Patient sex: M
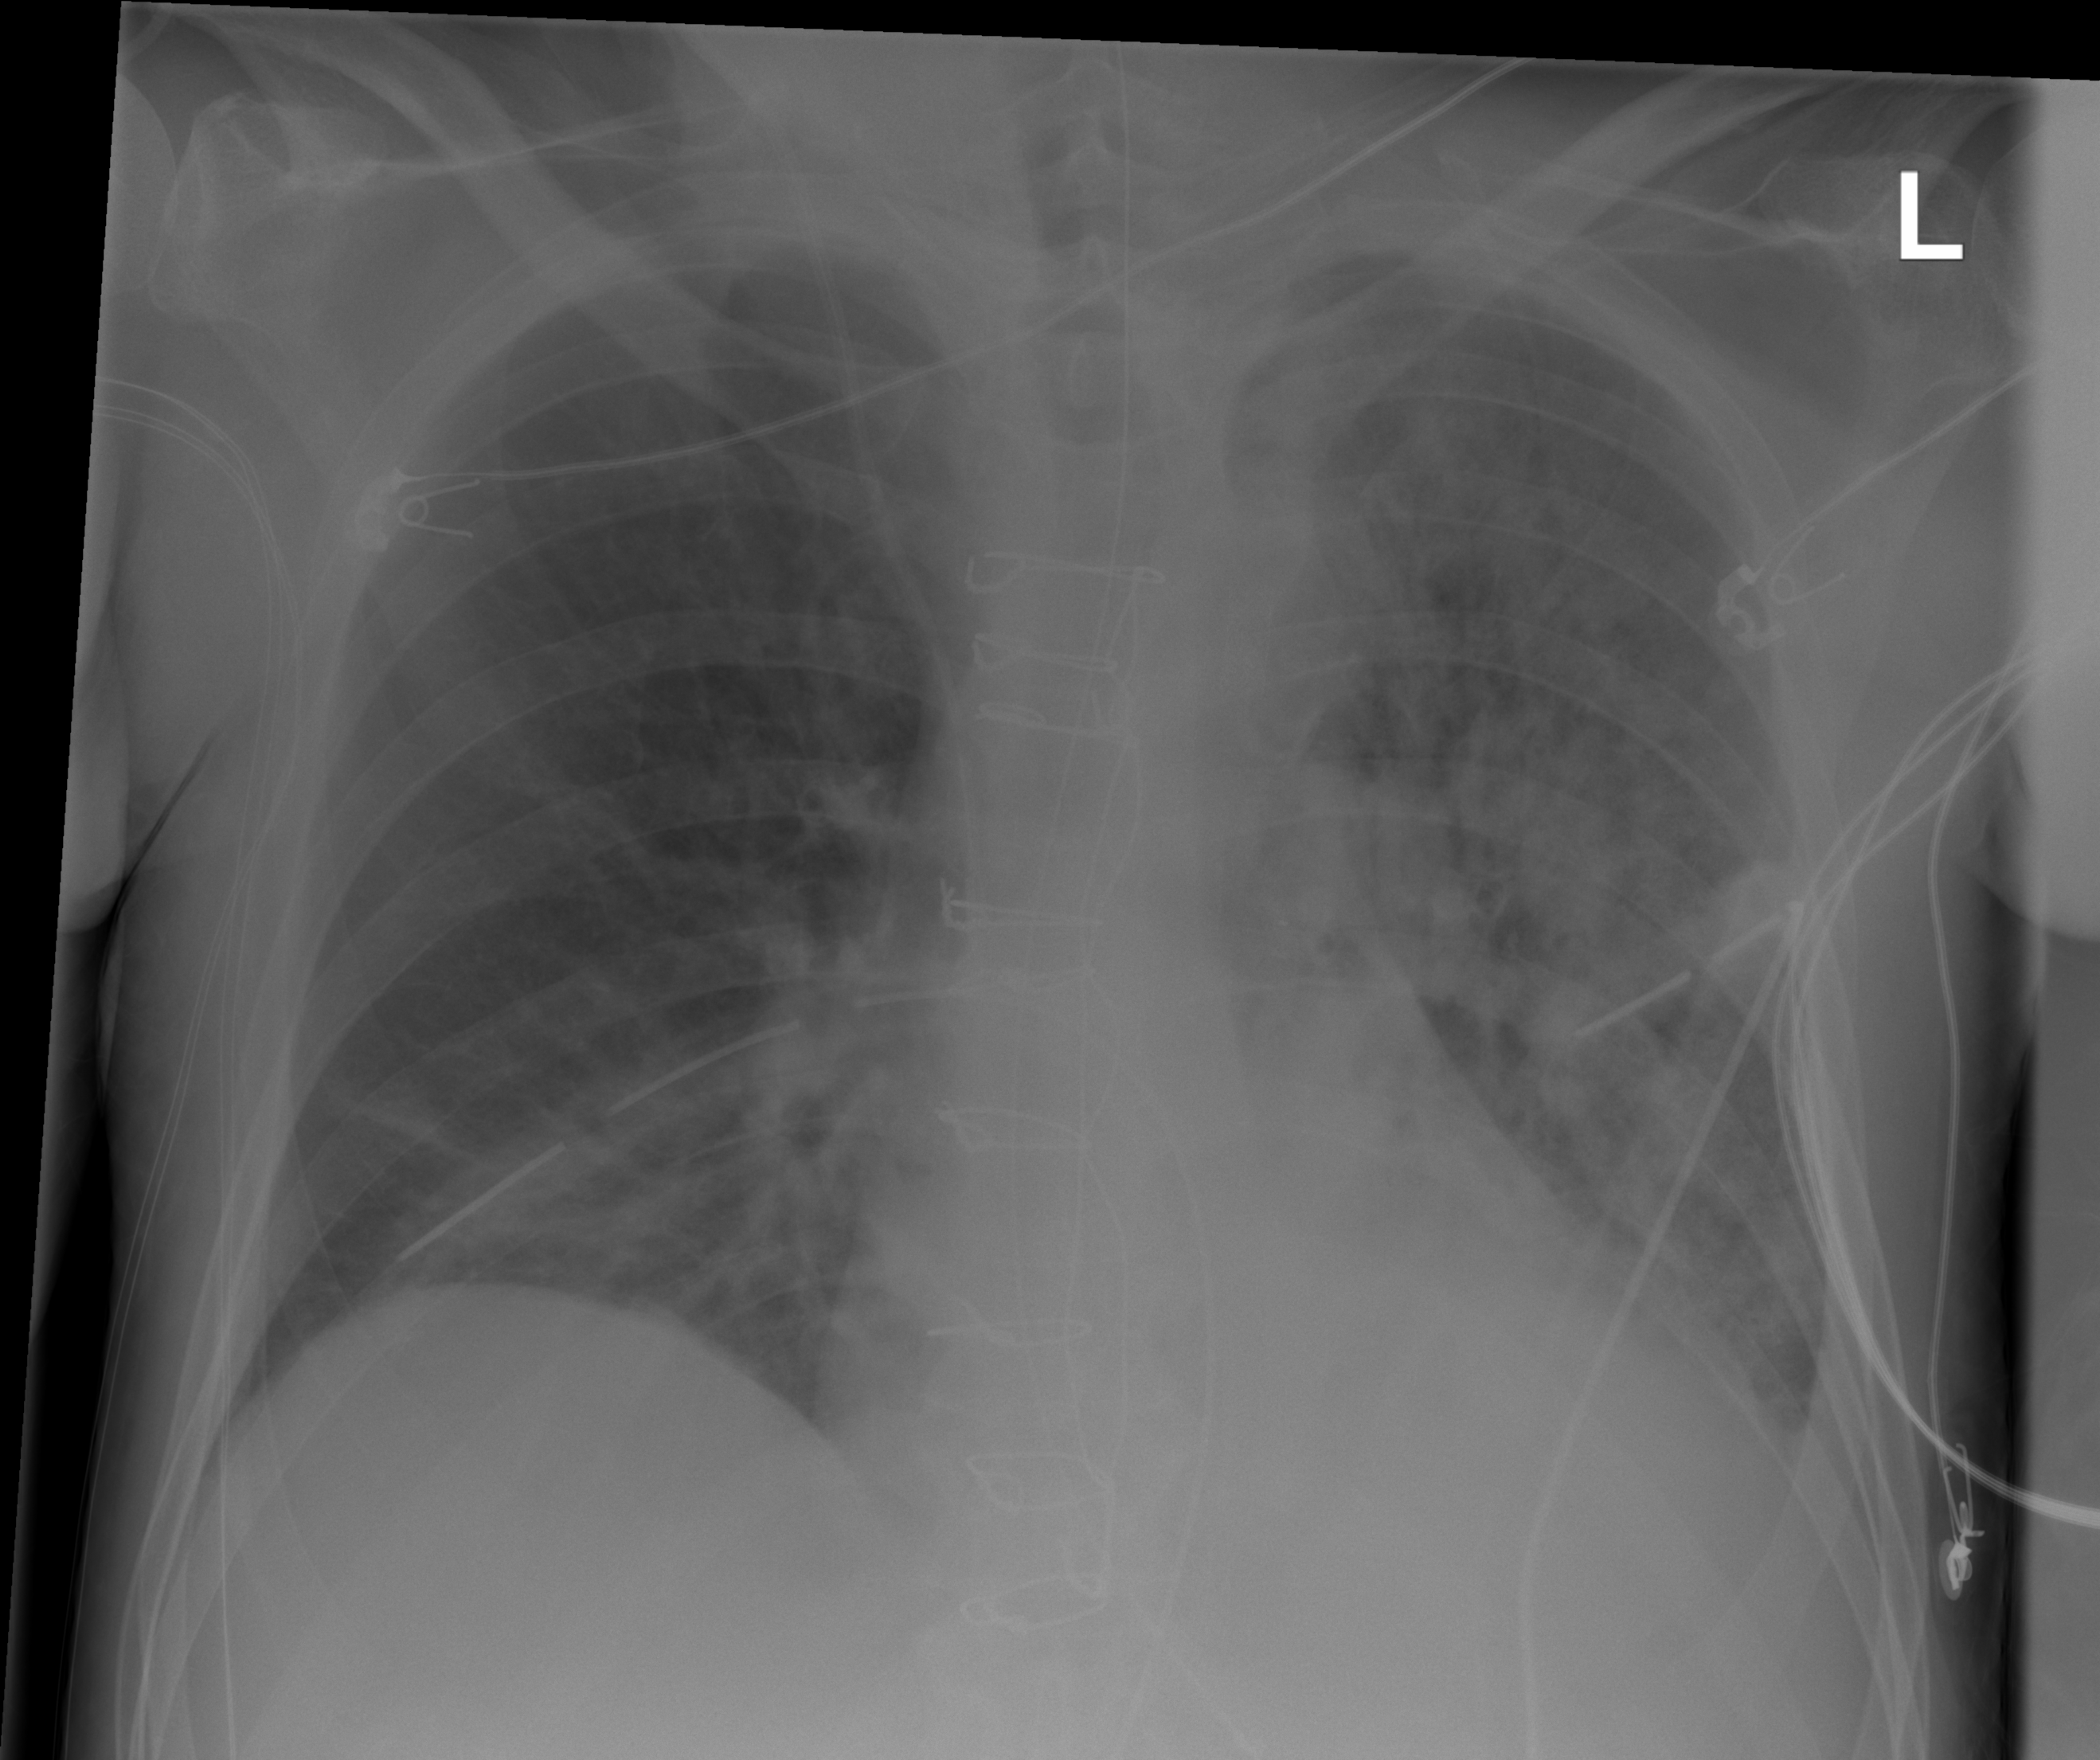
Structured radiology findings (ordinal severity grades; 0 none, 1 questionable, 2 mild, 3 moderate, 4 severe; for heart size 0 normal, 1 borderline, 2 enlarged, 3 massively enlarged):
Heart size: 0
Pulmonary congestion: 0
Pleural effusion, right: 0
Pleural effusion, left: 2
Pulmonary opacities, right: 0
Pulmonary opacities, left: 3
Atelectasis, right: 1
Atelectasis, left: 3